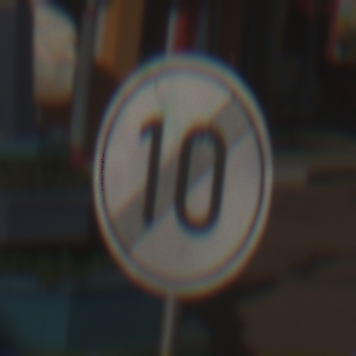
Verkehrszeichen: EndeGeschwindigkeit10
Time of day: MorningAfternoon
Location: Outdoor (Special)
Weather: PartlyCloudy
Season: NotSpecified
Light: Natural